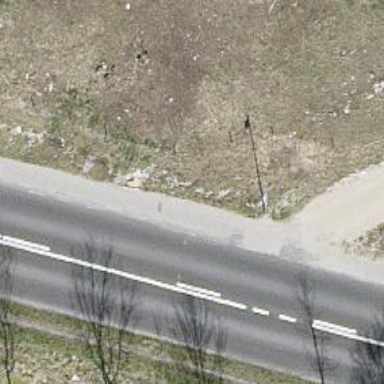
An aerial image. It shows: Asphalt sidewalk.